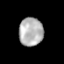
Tissue: prostate
Cell type: T cells
Senescence score: 0.2698
Nuclear area (px): 675
Mean DAPI intensity: 177.773